Field crop: tomato
Growth stage: 1
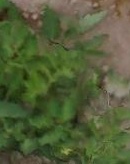
Species: tomato